Field crop: maize
Growth stage: 1
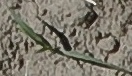
Species: sorghum